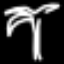
Label: palm tree